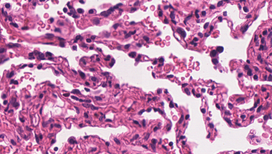
Tumor epithelial tissue: no
Tumor-associated stroma tissue: no
Normal tissue: yes